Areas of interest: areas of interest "Logistics and Express Delivery"
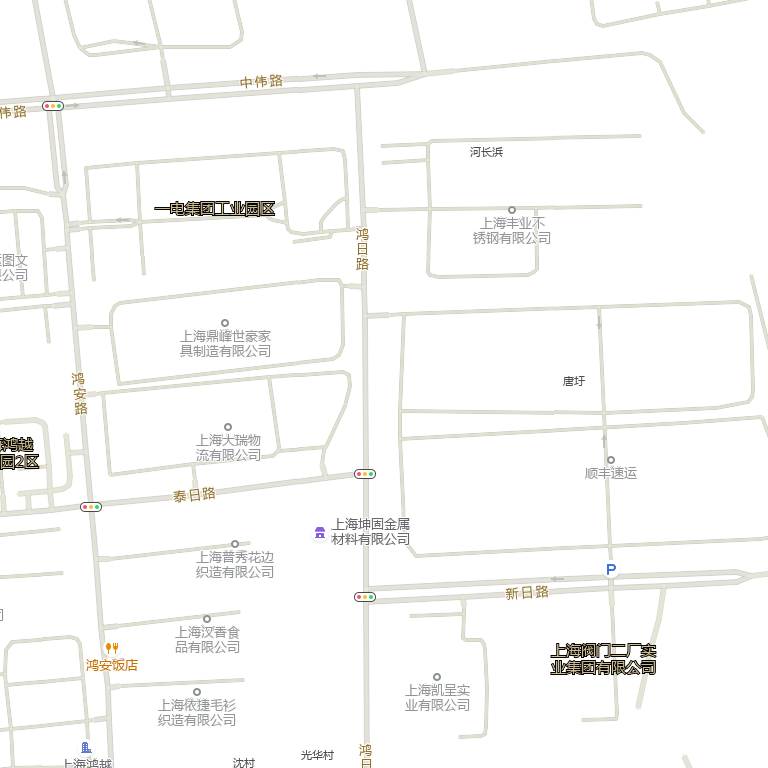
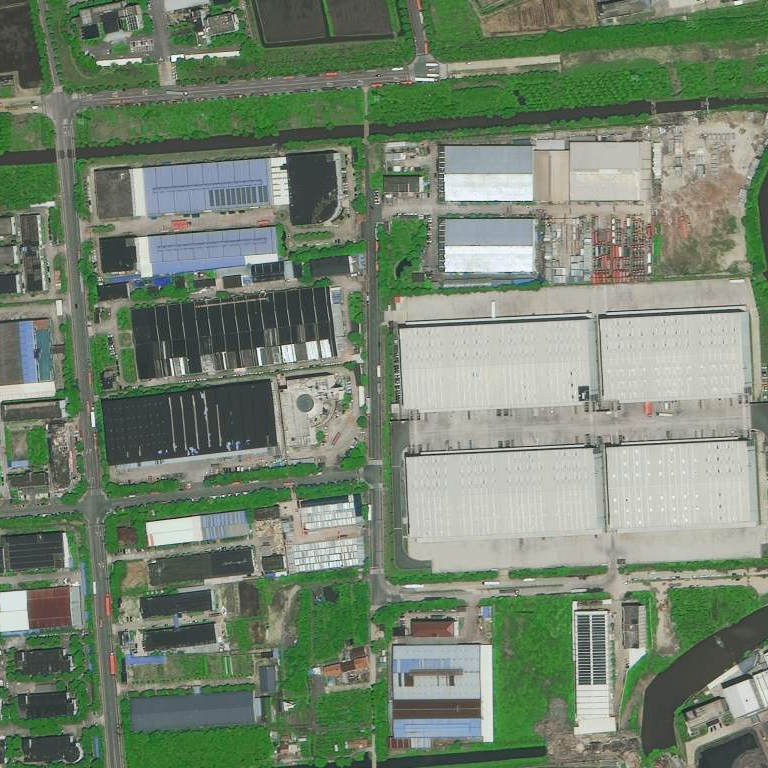